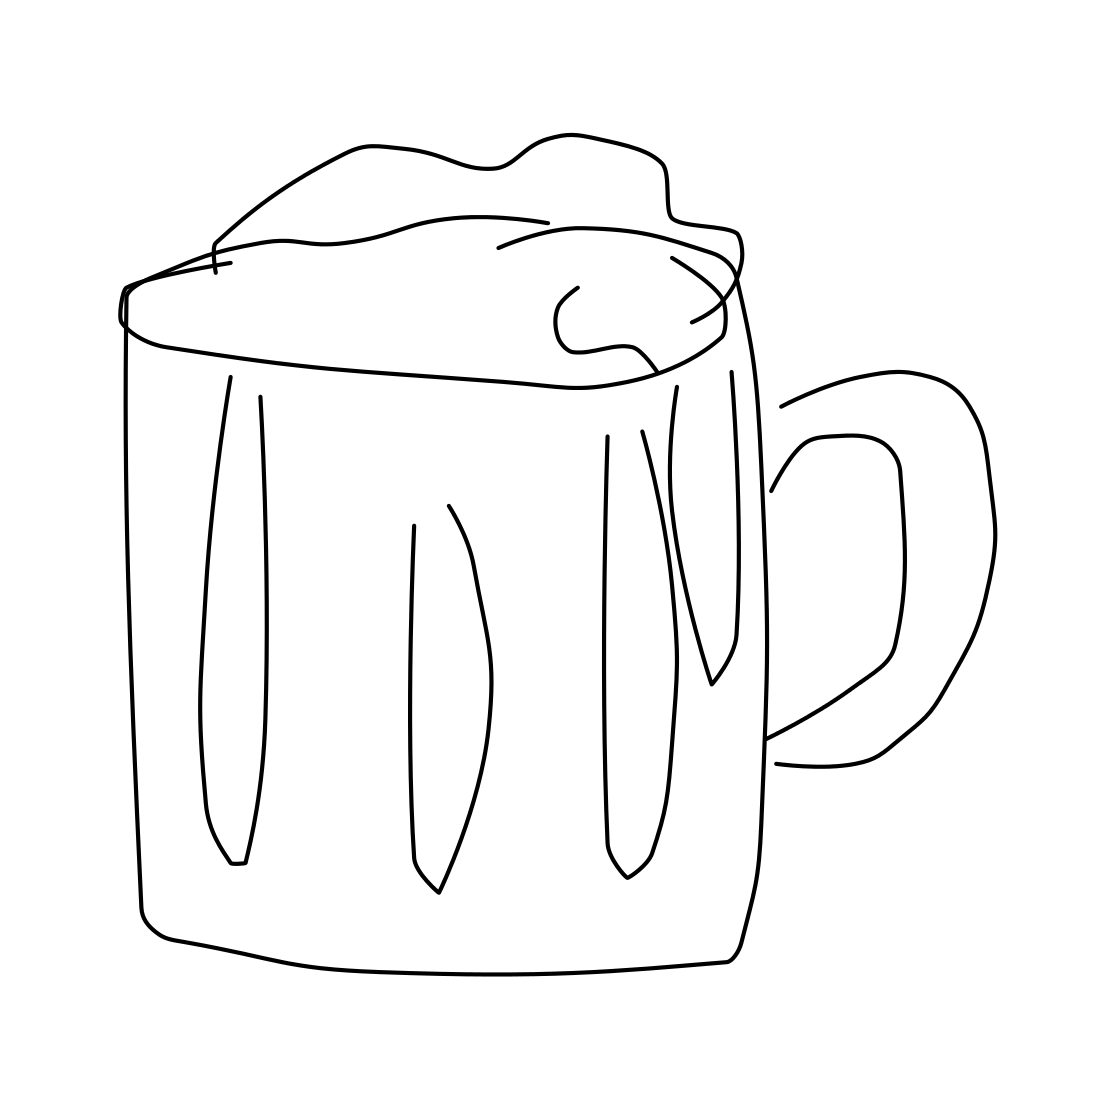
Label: beer-mug